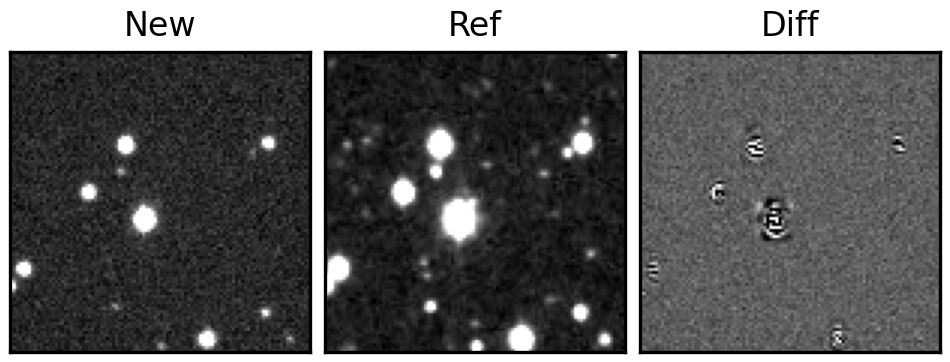
Label: bogus